Question: I copied the HelloMvc project folder to another folder "Ricky" and ran kpm restore, I got the following output:

I have no idea what's wrong. the "kpm restore" ran successfully in its original folder which is cloned from the asp.net/home repository.
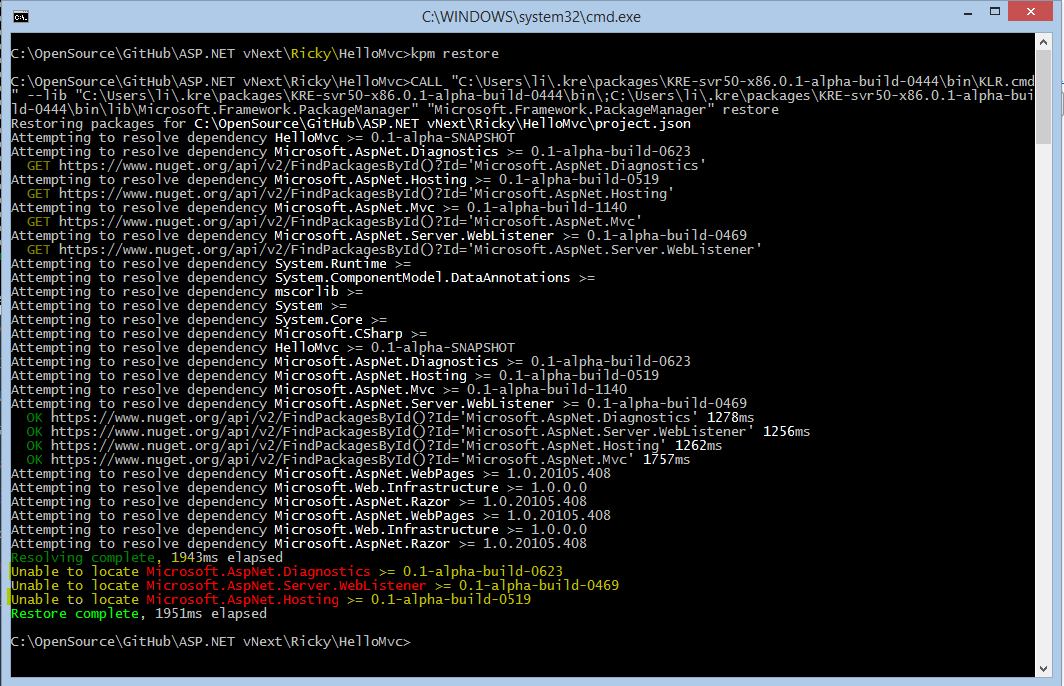
Answer: Finally I figured out the solution. Thanks for the open source of ASP.NET vNext, I found out the source code of "<URL>" command.
During the restore process, the restore command tries to find out the "root" folder of the project by this method:
'''
public static string ResolveRootDirectory(string projectDir)
{
var di = new DirectoryInfo(projectDir);
while (di.Parent != null)
{
if (di.EnumerateFiles("*.global.json").Any() ||
di.EnumerateFiles("*.sln").Any() ||
di.EnumerateDirectories("packages").Any() ||
di.EnumerateDirectories(".git").Any())
{
return di.FullName;
}
di = di.Parent;
}
return Path.GetDirectoryName(projectDir);
}
'''
because the HelloMvc folder doesn't have those files or packages folder, so the parent folder of HelloMvc will be the root folder.
The root folder is significant because we need to copy "NuGet.config" file to the root folder. The NuGet.config indicates the package source of "AspNetVNext", so assemblies of asp.net vNext can be found.
'''
<configuration>
<packageSources>
<add key="AspNetVNext" value="https://www.myget.org/F/aspnetvnext/" />
<add key="NuGet.org" value="https://nuget.org/api/v2/" />
</packageSources>
<packageSourceCredentials>
<AspNetVNext>
<add key="Username" value="aspnetreadonly" />
<add key="ClearTextPassword" value="4d8a2d9c-7b80-4162-9978-47e918c9658c" />
</AspNetVNext>
</packageSourceCredentials>
</configuration>
'''
for myself, I created a packages folder in my HelloMvc folder and copied the NuGet.config to HelloMvc folder. So the HelloMvc folder itself is the root folder and NuGet.config is in position, the 'kpm restore' succeeded.